Field crop: maize
Growth stage: 2
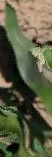
Species: maize